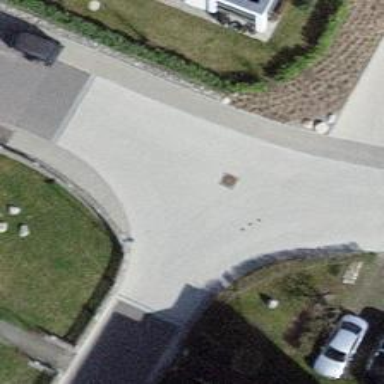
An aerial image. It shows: Table-style traffic calming feature.